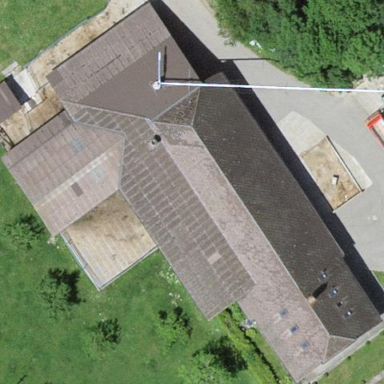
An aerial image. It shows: Farm building.